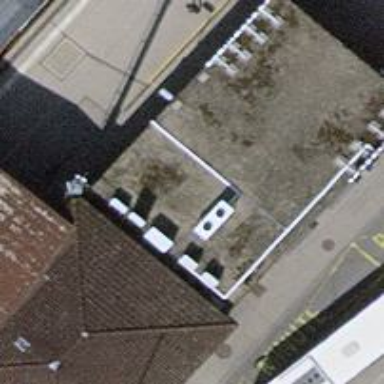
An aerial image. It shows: Toilets.